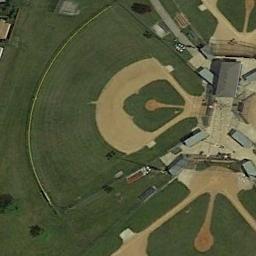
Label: baseball_diamond